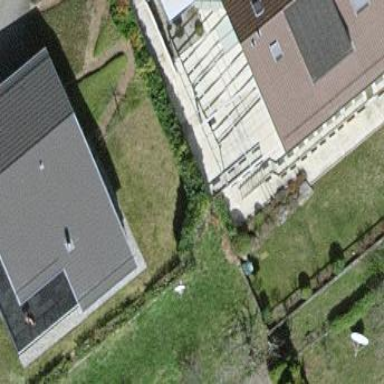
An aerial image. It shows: Simple house.